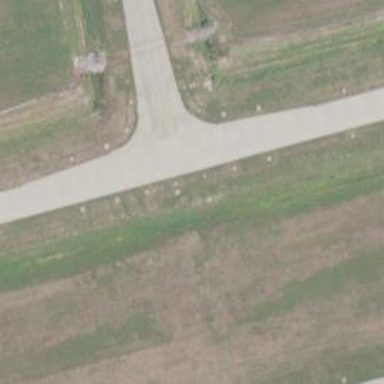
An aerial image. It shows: Image of taxiway at airport.